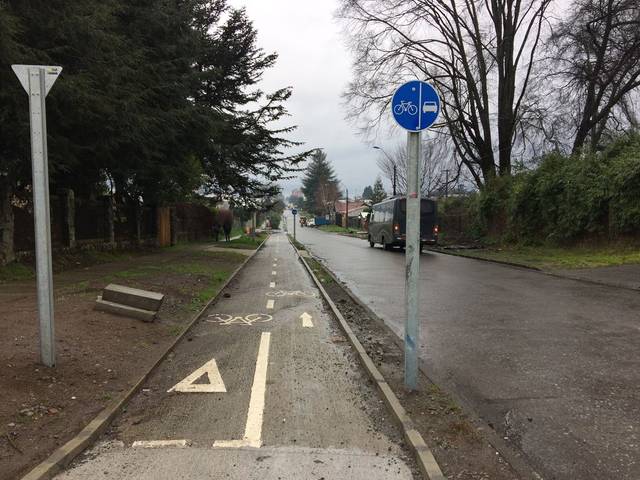
Region: Chile
Coordinates: -39.29, -72.231